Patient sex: F
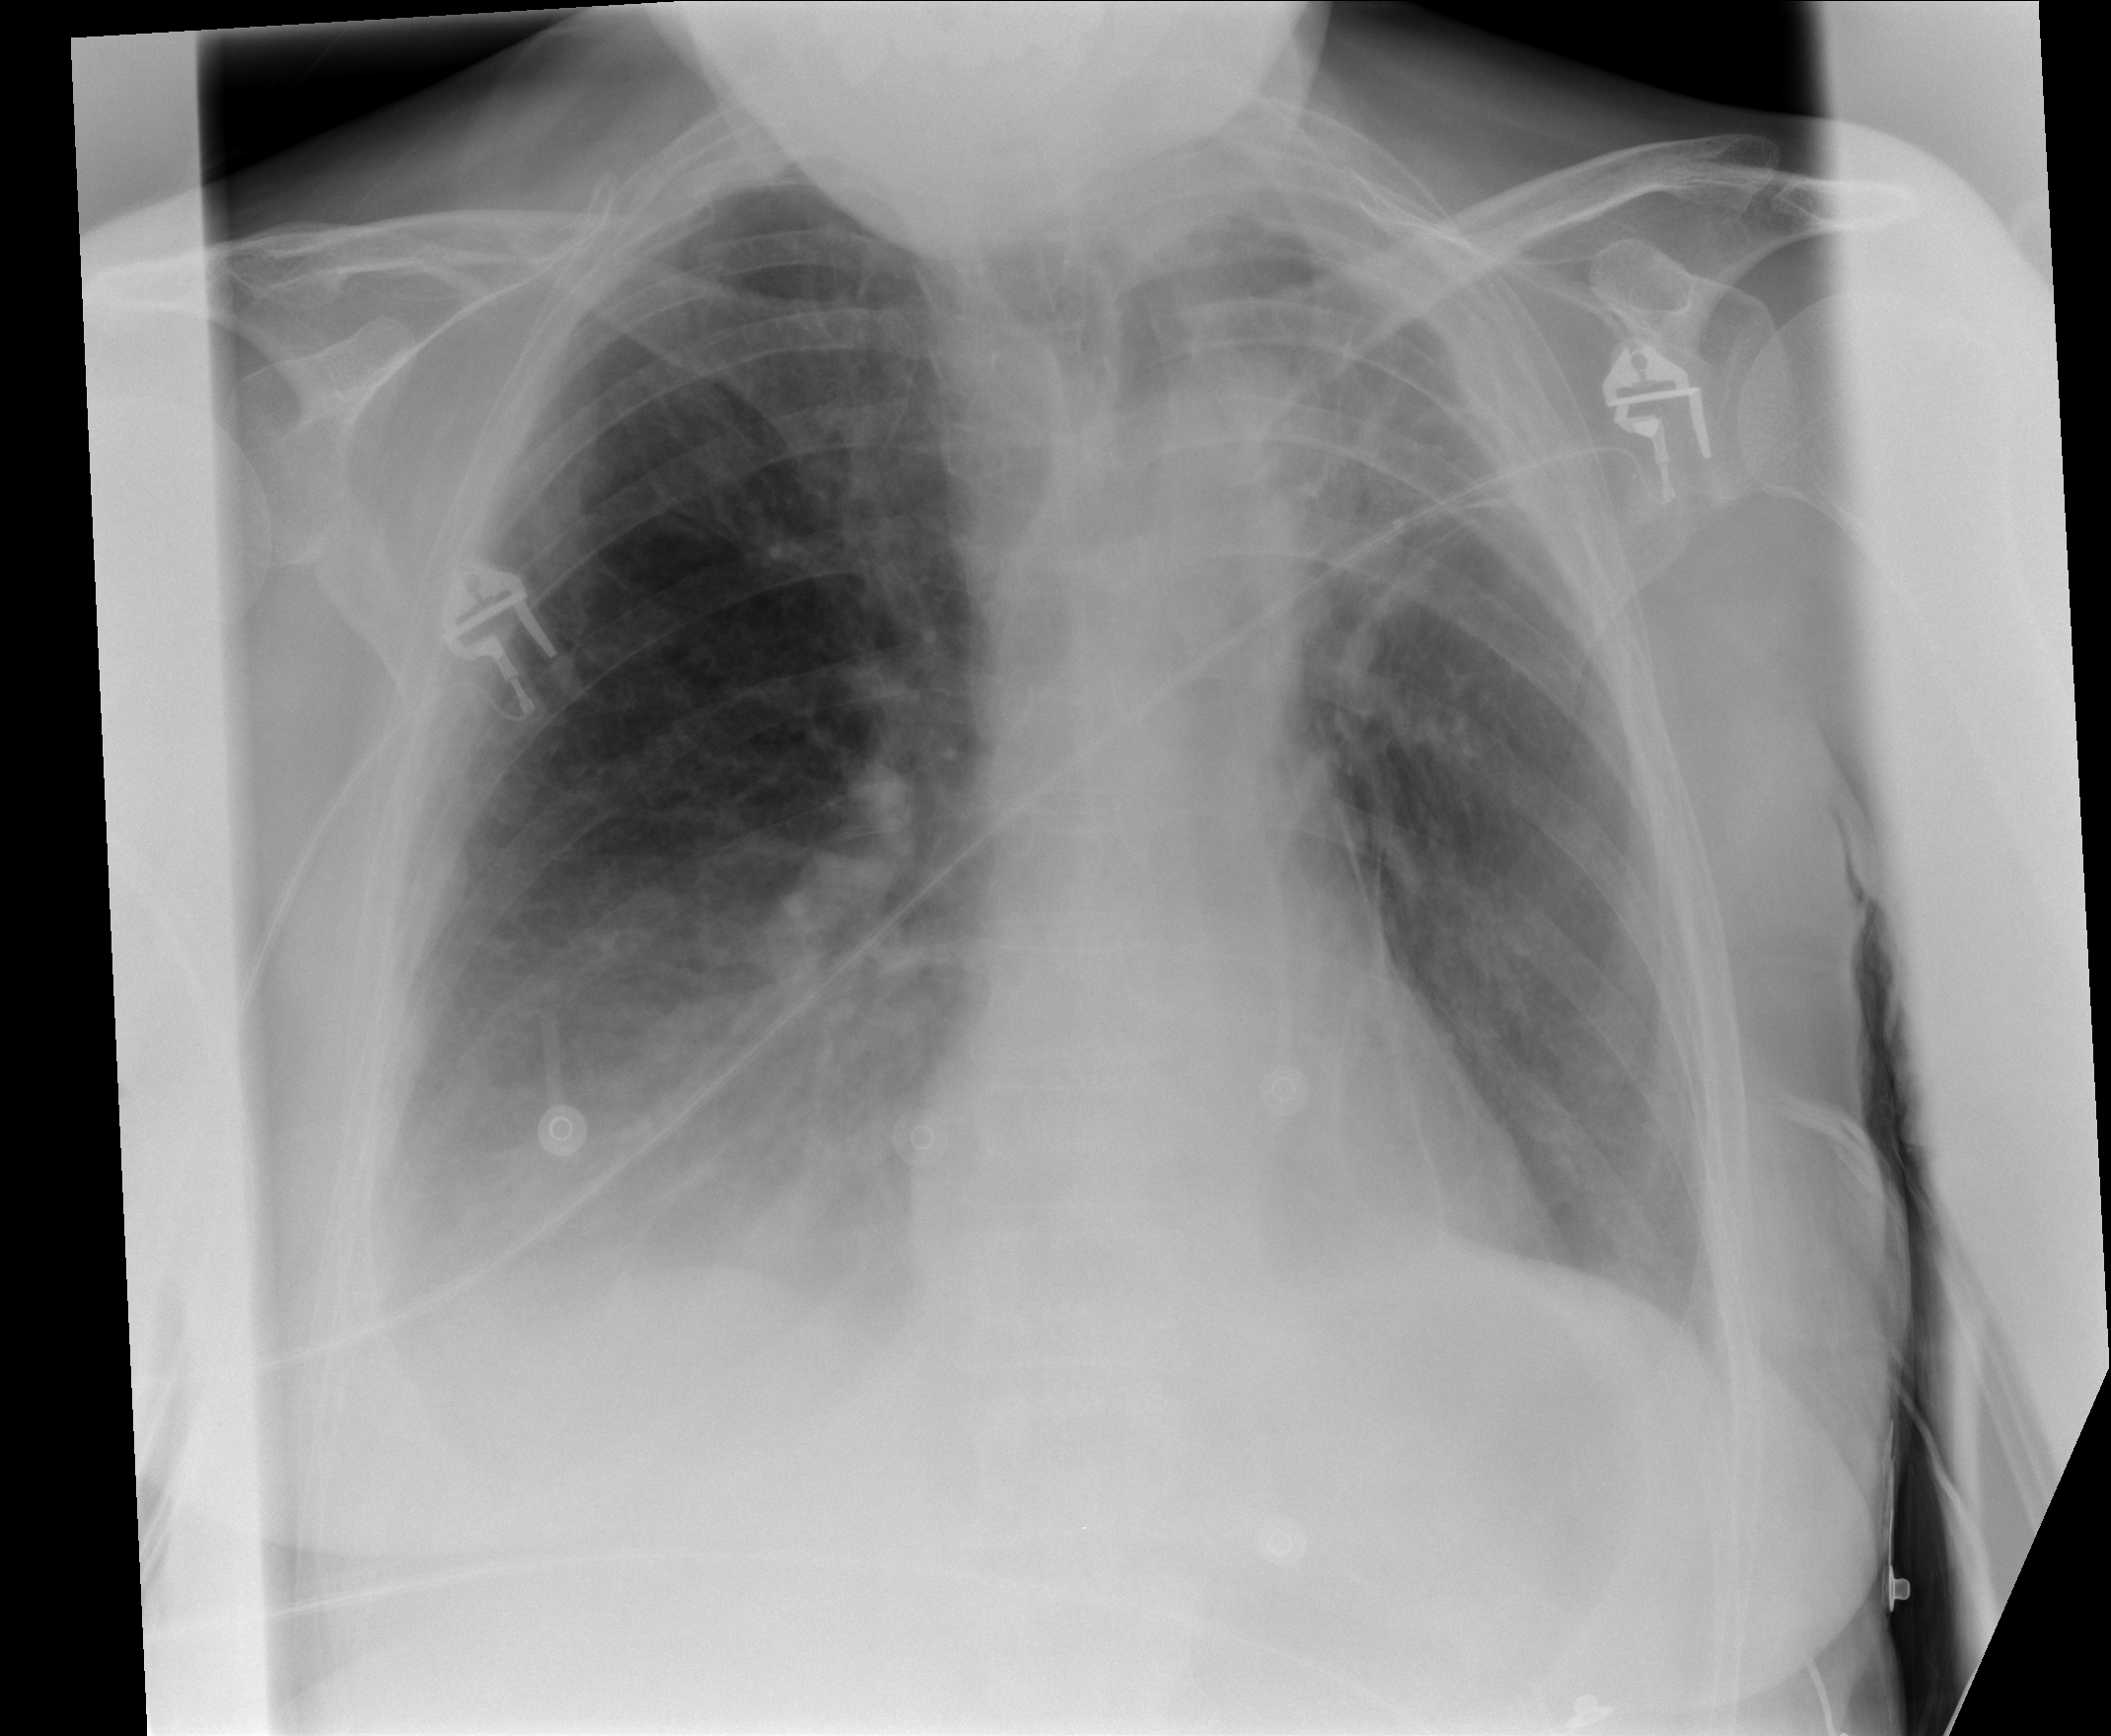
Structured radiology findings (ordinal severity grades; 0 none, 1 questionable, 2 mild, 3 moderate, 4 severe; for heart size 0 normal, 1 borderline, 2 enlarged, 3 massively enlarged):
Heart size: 0
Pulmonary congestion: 2
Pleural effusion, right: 2
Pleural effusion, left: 0
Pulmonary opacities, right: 0
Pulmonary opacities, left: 0
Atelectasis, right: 2
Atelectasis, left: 2